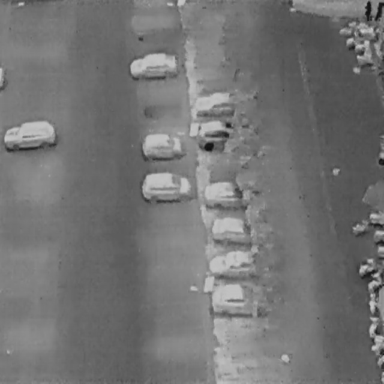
There are 29 objects shown in the infrared image, including ten Cars, two People, and 17 Bicycles.